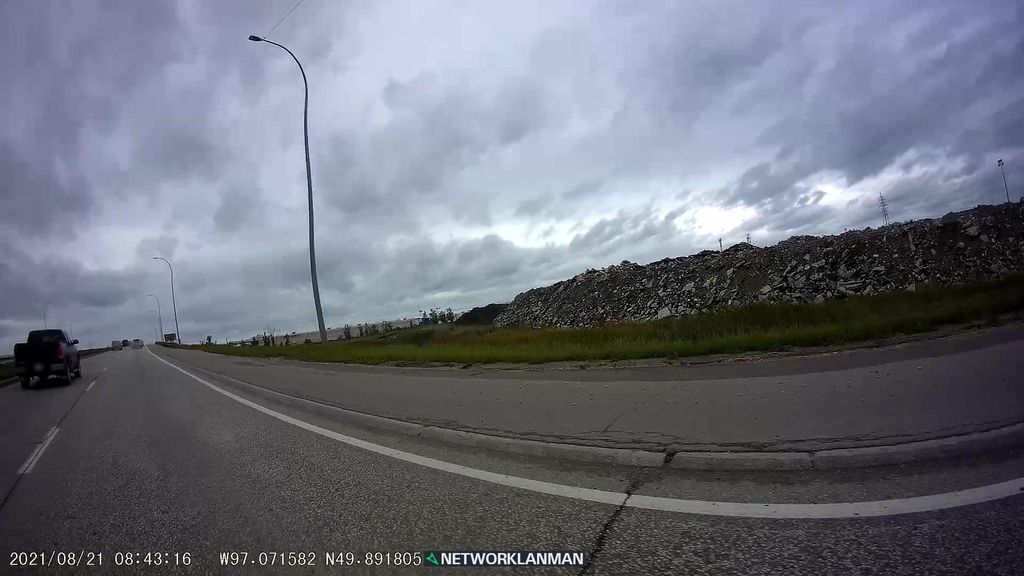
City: winnipeg